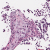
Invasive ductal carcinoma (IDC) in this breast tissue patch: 1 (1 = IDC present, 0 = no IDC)